Question: Find the minimum number of moves required to get from the Tower of Hanoi state described in the figure to the completed state
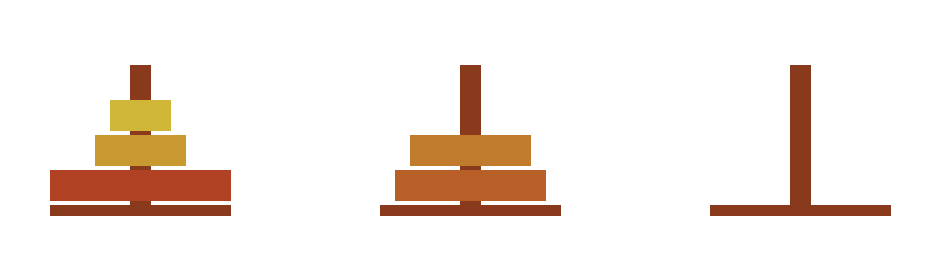
Answer: 19